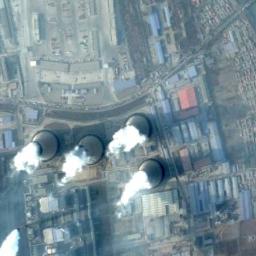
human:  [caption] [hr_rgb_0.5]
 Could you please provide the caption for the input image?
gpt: There are neatly planned factories in the thermal power station, and four cooling towers are steaming .

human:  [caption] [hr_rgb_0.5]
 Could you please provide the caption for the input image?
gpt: The thermal power station is next to some buildings with white mist above .

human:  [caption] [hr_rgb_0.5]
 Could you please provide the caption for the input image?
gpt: There are two identical thermal power stations in the middle of the lawn .

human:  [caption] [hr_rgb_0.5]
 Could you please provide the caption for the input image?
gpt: Many buildings are near the thermal power station .

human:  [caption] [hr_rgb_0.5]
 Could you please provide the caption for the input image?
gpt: There are many buildings and several chimneys on the thermal power station .